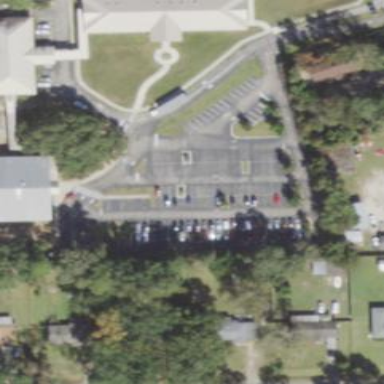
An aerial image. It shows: School.